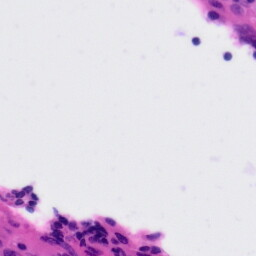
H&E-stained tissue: Tonsil